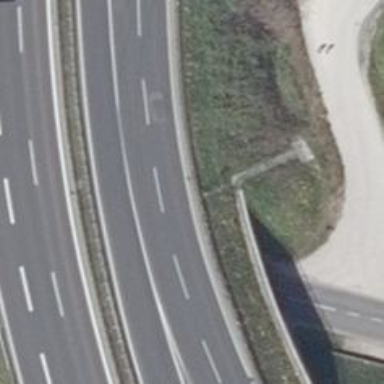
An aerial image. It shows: Bridge over motorroad. The highway is trunk link.